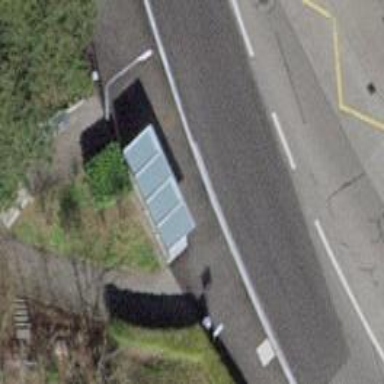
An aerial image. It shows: Bench for seating.